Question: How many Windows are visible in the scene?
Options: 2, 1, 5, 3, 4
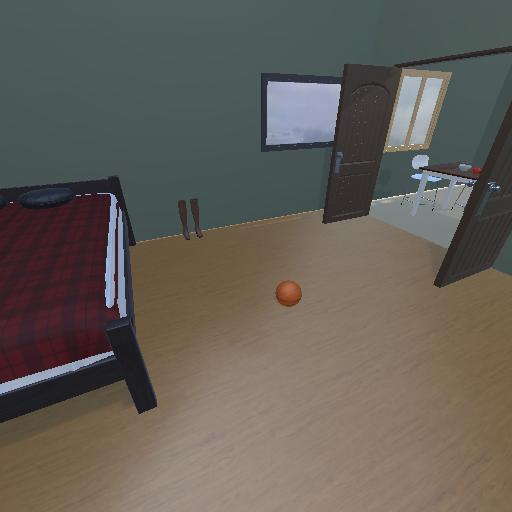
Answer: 2